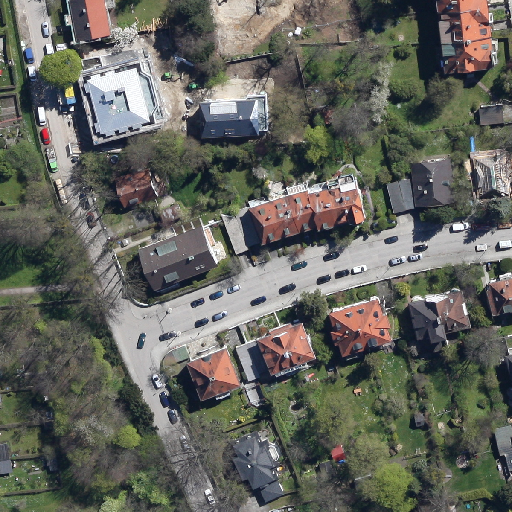
Referring expression: road